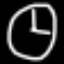
Label: clock